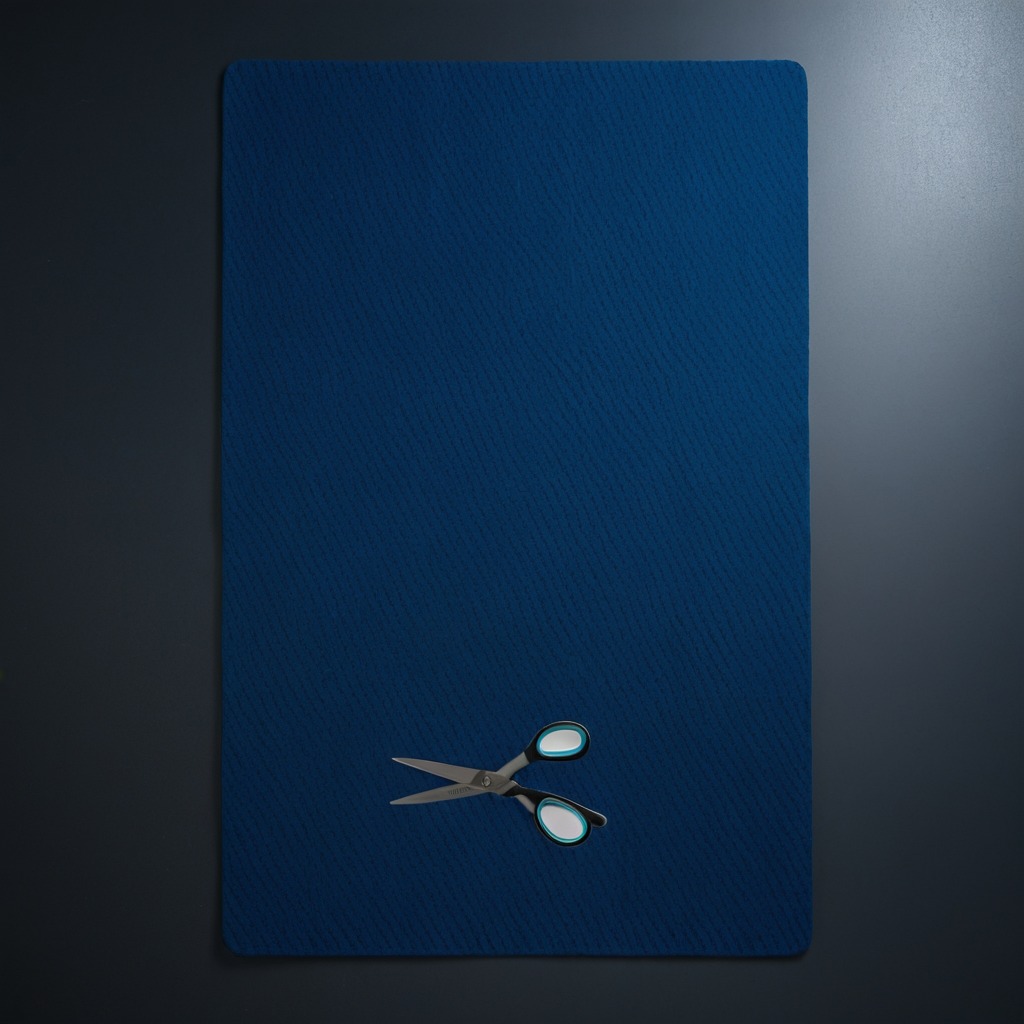
A scissor lies on the clean granite tabletop covered with a blue rubber mat inside a workshop at night dim ambient light soft shadows worn but beneath the mat.